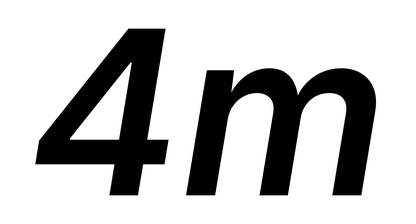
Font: Inter-Italic_SemiBold_Italic